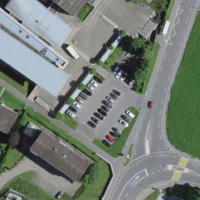
EUNIS habitat code: 53
Species observed at this site:
Phalacrocorax carbo
Corvus corone
Fulica atra
Anas platyrhynchos
Phoenicurus ochruros
Passer domesticus
Motacilla alba
Turdus merula